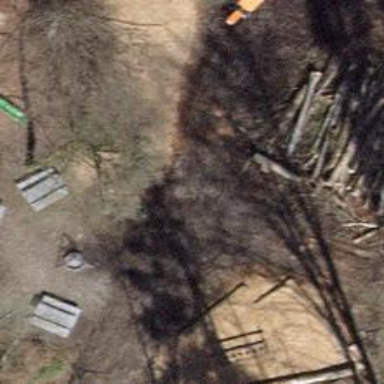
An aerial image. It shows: Playground area for leisure activities on the land.